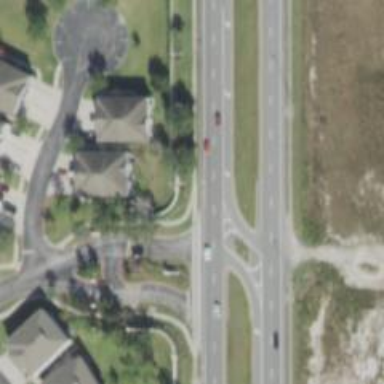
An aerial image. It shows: Secondary link road with asphalt surface.